Question: I have a picturebox with a large picture:

In this picturebox various areas are colored using the 'ExtFloodFill()' API
'''
Private Declare Function ExtFloodFill Lib "GDI32" (ByVal hdc As Long, ByVal x As Long, ByVal y As Long, ByVal crColor As Long, ByVal wFillType As Long) As Long
'''
The X and Y coordinates from which the FloodFills are started are somewhere in the area which has to be filled, but not in the exact center, or with the same offset for all areas, and neither are the areas the same shape or size. (That's why we love FloodFill)
I now want the users to interact with the picture by clicking on it and using the coordinates for specific actions corresponding to the area they clicked on.
For this I use the '_MouseDown()' event:
'''
Private Sub picfat_MouseDown(Button As Integer, Shift As Integer, x As Single, y As Single)
Dim lngIndex As Long
lngIndex = CheckClick(mobjDet, x, y)
If lngIndex > -1 Then
With mobjDet(lngIndex)
.lngStat = 2 - .lngStat
SendCmd "det swico " & CStr(lngIndex) & "=" & CStr(.lngStat), wskDet
End With 'mobjDet(lngIndex)
End If
End Sub
'''
Which calls 'CheckClick()' to determine which area the click was on:
'''
Private Function CheckClick(obj() As FC_DET, sngX As Single, sngY As Single) As Long
Dim lngObj As Long
Dim lngIndex As Long
Dim sngWidth As Single, sngHeight As Single
sngWidth = 15
sngHeight = 15
lngIndex = -1
For lngObj = 0 To UBound(obj)
With obj(lngObj)
If sngWidth > 0 Then
If sngX > .sngX Then
If sngX < .sngX + sngWidth Then
If sngY > .sngY Then
If sngY < .sngY + sngHeight Then
lngIndex = .lngIndex
Exit For
End If
End If
End If
End If
End If
End With 'obj(lngObj)
Next lngObj
CheckClick = lngIndex
End Function
'''
At this moment I use a square of 15x15 pixels to the bottom-right of the original X and Y coordinates, which works correctly if the user clicks on those coordinates.
The 15x15 square would work for the smallers squares in the picture if the X and Y coordinates of the FloodFill would be the upperleft corner of the small squares, but this is not the case, and as you can see there are other shapes as well as the small squares.
What I want to do is:
- '_MouseDown()'- -
For example:
- 'mobjDet(6).sngX''mobjDet(6).sngY'- -
That way I can find out which area the user clicked on in the picture.
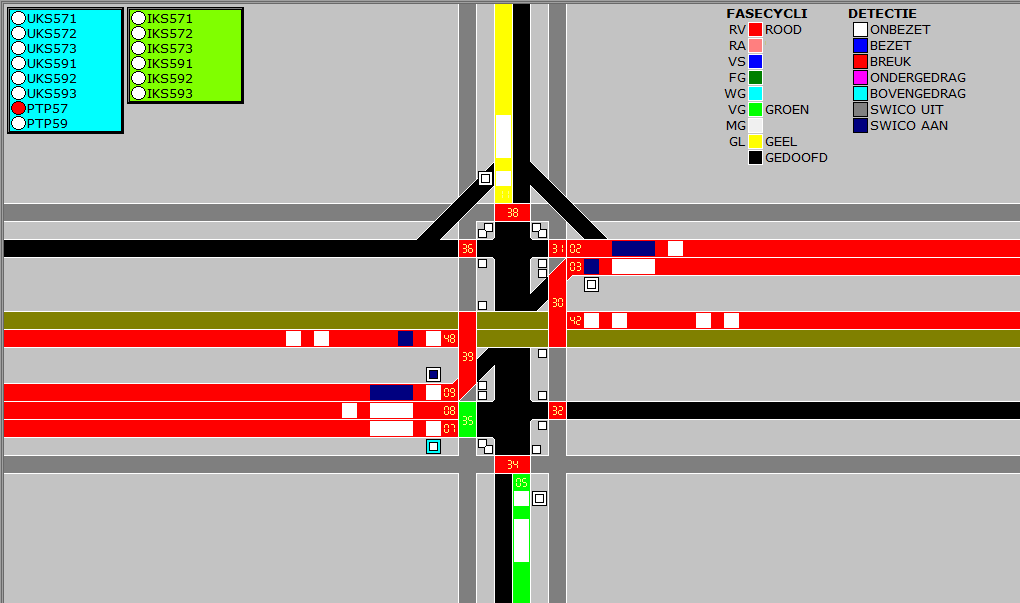
Answer: Thanks to LimaNightHawk and Deanna for giving me the idea how to solve this :)
After loading the bitmap in my picturebox I make a copy of it in memory.
In that copy I then fill each important area with its own color :
'''
Private Sub CopyView()
Dim lngIndex As Long
Dim sngWidth As Single, sngHeight As Single
Dim lngBrush As Long
Dim lngBmp As Long
sngWidth = ScaleWidth
sngHeight = ScaleHeight
lngBrush = CreateSolidBrush(vbYellow)
With picFAT
mlngCopy = CreateCompatibleDC(.hdc)
SelectObject mlngCopy, lngBrush
If mlngCopy <> 0 Then
lngBmp = CreateCompatibleBitmap(.hdc, sngWidth, sngHeight)
If lngBmp <> 0 Then
SelectObject mlngCopy, lngBmp
BitBlt mlngCopy, 0, 0, sngWidth, sngHeight, .hdc, 0, 0, SRCCOPY
For lngIndex = 0 To UBound(mobjDet)
With mobjDet(lngIndex)
lngBrush = CreateSolidBrush(lngIndex + 1)
SelectObject mlngCopy, lngBrush
ExtFloodFill mlngCopy, .sngX, .sngY, GetPixel(mlngCopy, .sngX, .sngY), 1
End With 'mobjDet(lngIndex)
Next lngIndex
End If
End If
End With 'picFAT
DeleteObject lngBrush
End Sub
'''
To make it very simple I use the index number of the area as the color.
I can then obtain the index by reading the color of that area in the memory copy :
'''
Private Function FindIndex(sngX As Single, sngY As Single) As Long
Dim lngColor As Long
lngColor = GetPixel(mlngCopy, sngX, sngY)
FindIndex = lngColor - 1
End Function
'''
And finally I call the above from the MouseDown event to use the index of the area where the user clicked:
'''
Private Sub picfat_MouseDown(Button As Integer, Shift As Integer, x As Single, y As Single)
Dim lngIndex As Long
lngIndex = FindIndex(x, y)
If lngIndex > -1 Then
If lngIndex <= UBound(mobjDet) Then
With mobjDet(lngIndex)
.lngStat = 2 - .lngStat
SendCmd "det swico " & CStr(.lngIndex) & "=" & CStr(.lngStat), wskDet
End With 'mobjDet(lngIndex)
End If
End If
End Sub
'''
See below for the declarations of the API :
'''
'API
Private Const SRCCOPY = &HCC0020
Private Declare Function ExtFloodFill Lib "gdi32" (ByVal hdc As Long, ByVal x As Long, ByVal y As Long, ByVal crColor As Long, ByVal wFillType As Long) As Long
Private Declare Function CreateCompatibleDC Lib "gdi32" (ByVal hdc As Long) As Long
Private Declare Function CreateCompatibleBitmap Lib "gdi32" (ByVal hdc As Long, ByVal nWidth As Long, ByVal nHeight As Long) As Long
Private Declare Function SelectObject Lib "gdi32" (ByVal hdc As Long, ByVal hObject As Long) As Long
Private Declare Function BitBlt Lib "gdi32" (ByVal hDestDC As Long, ByVal x As Long, ByVal y As Long, ByVal nWidth As Long, ByVal nHeight As Long, ByVal hSrcDC As Long, ByVal xSrc As Long, ByVal ySrc As Long, ByVal dwRop As Long) As Long
Private Declare Function GetPixel Lib "gdi32" (ByVal hdc As Long, ByVal x As Long, ByVal y As Long) As Long
Private Declare Function DeleteObject Lib "gdi32" (ByVal hObject As Long) As Long
Private Declare Function CreateSolidBrush Lib "gdi32" (ByVal crColor As Long) As Long
'''